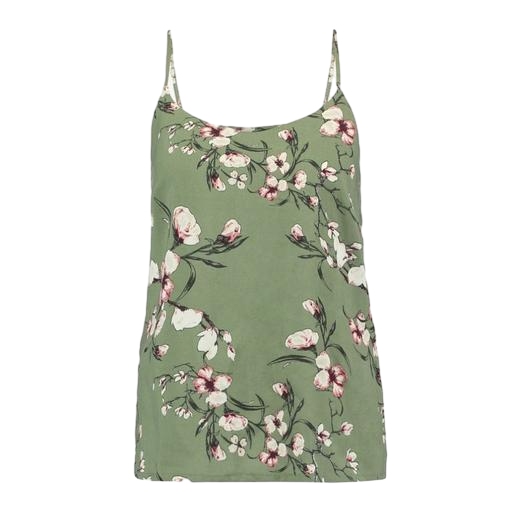
green sleeveless floral-print shirt, floral print tank top, green top olive floral, white background